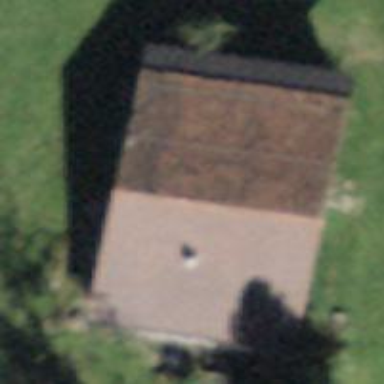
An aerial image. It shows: Farm building.